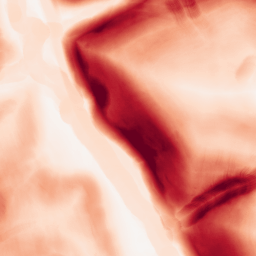
Category: morphological
Decomposition family: morphological_gradient
Decomposition parameters: size: 10
shape: disk
Upsampling method: sinc_hamming
Upsampling parameters: scale: 2
kernel_size: 16
Upsampling scale: 2